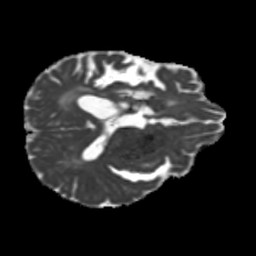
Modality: MD
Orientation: axial
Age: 59
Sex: male
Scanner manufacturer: siemens
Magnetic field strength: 3 T
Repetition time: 5.25 s
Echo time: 0.08 s